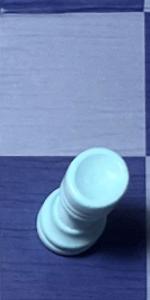
Label: Rook_White